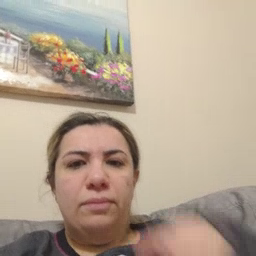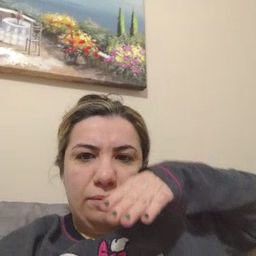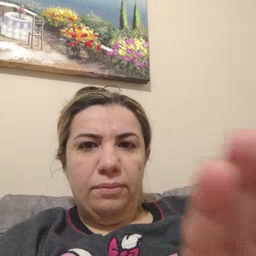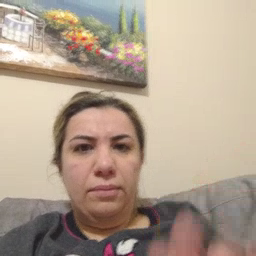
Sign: into